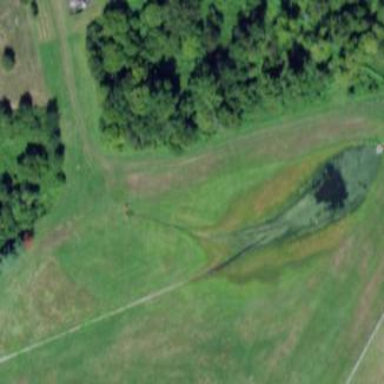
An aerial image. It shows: Detention water basin with natural surroundings.